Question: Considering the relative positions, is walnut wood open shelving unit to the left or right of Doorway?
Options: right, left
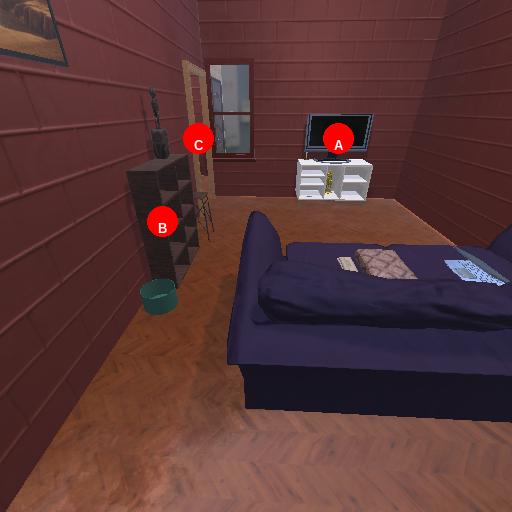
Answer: right